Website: macys
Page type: customer-info-address
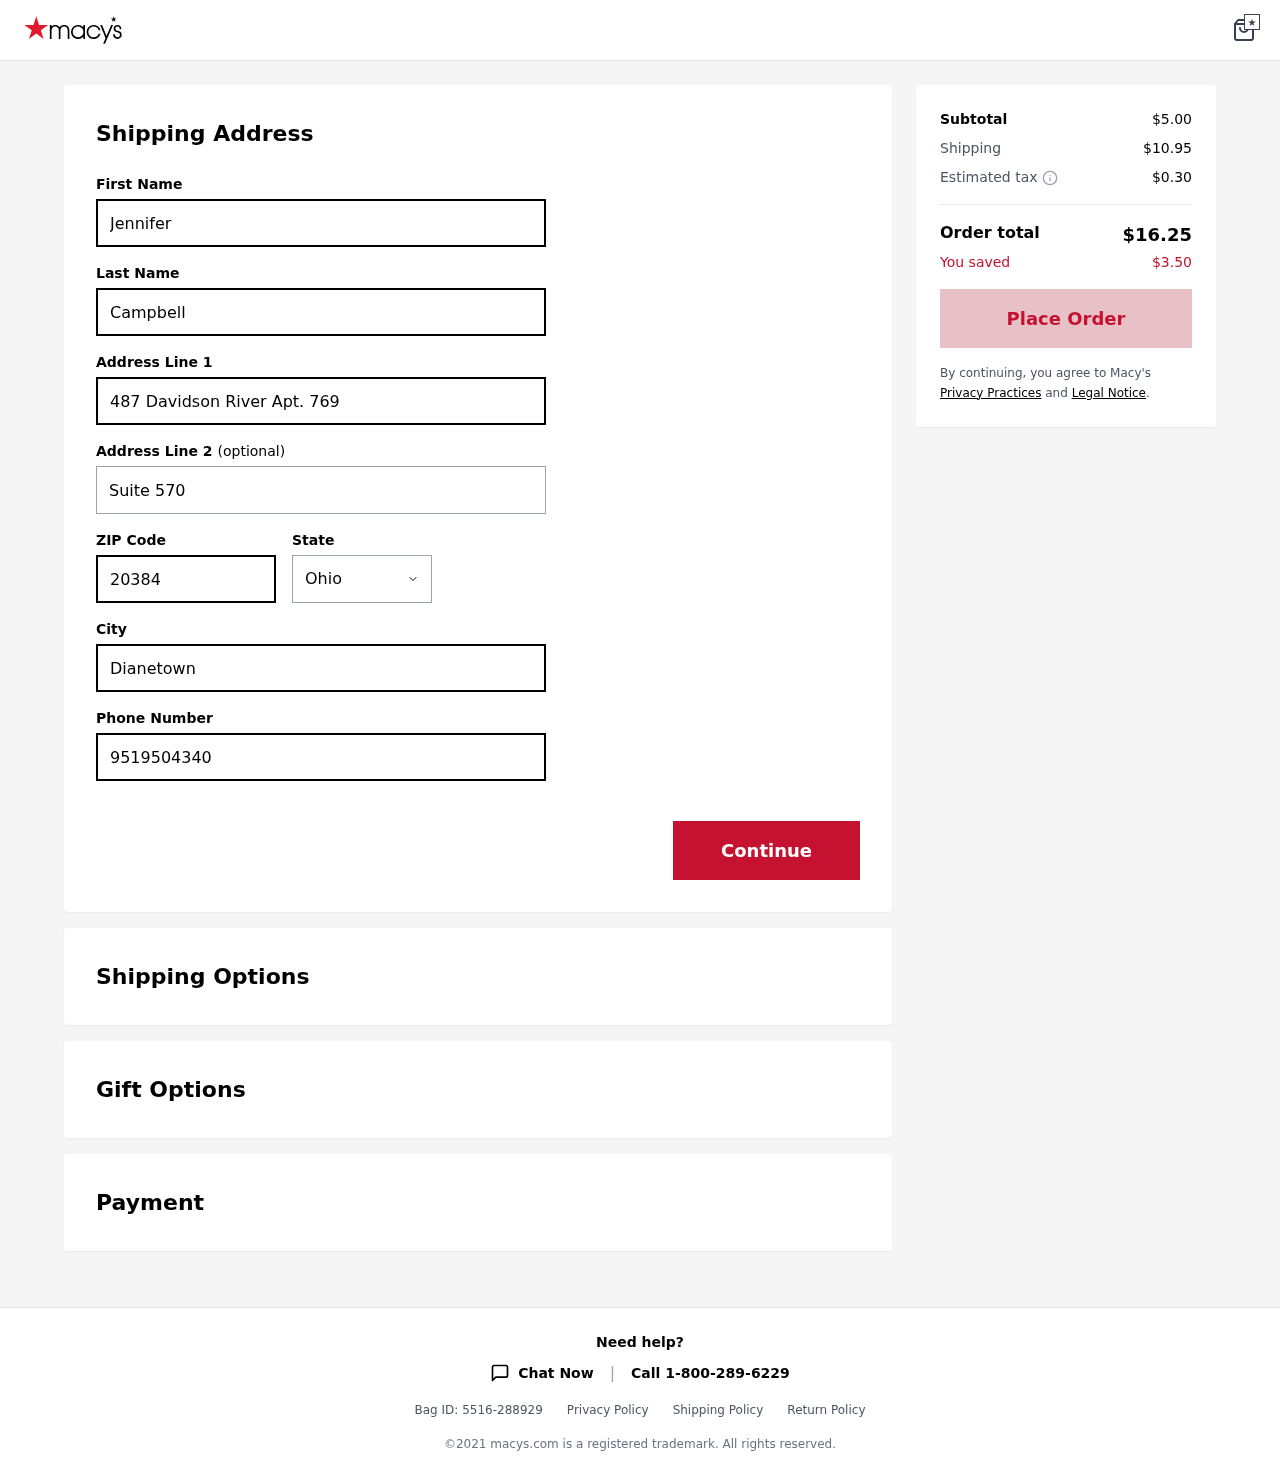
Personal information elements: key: PII_CITY
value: Dianetown
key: PII_FIRSTNAME
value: Jennifer
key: PII_LASTNAME
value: Campbell
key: PII_PHONE
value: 9519504340
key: PII_POSTCODE
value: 20384
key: PII_STATE
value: Ohio
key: PII_STREET
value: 487 Davidson River Apt. 769
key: PII_STREET2
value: Suite 570
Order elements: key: ORDER_SUBTOTAL
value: $5.00
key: ORDER_SHIPPING_COST
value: $10.95
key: ORDER_TAX
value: $0.30
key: ORDER_TOTAL
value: $16.25
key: ORDER_SAVINGS
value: $3.50